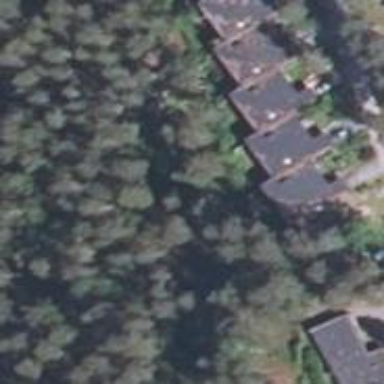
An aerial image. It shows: Terrace building.